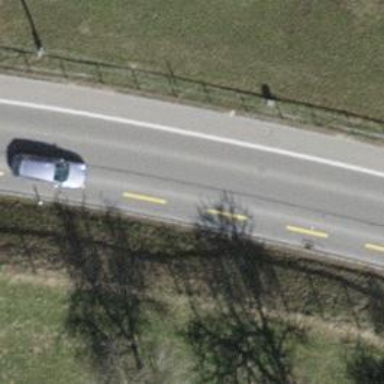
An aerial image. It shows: Asphalt road classified as tertiary.